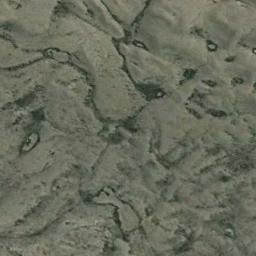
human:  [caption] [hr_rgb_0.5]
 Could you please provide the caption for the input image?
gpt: There are parallel lines in this desert .

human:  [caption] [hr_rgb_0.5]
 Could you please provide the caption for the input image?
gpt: This is a dark yellow desert with brown gullys .

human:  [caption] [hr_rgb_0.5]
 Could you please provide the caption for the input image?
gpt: The desert has brown sand and many black fixed dunes .

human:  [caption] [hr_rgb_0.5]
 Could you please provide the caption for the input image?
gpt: There are white desert with lines of green plants .

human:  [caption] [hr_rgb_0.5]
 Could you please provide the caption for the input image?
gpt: A desert covered with bare land with some fissures .